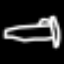
Label: bed